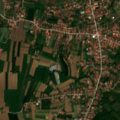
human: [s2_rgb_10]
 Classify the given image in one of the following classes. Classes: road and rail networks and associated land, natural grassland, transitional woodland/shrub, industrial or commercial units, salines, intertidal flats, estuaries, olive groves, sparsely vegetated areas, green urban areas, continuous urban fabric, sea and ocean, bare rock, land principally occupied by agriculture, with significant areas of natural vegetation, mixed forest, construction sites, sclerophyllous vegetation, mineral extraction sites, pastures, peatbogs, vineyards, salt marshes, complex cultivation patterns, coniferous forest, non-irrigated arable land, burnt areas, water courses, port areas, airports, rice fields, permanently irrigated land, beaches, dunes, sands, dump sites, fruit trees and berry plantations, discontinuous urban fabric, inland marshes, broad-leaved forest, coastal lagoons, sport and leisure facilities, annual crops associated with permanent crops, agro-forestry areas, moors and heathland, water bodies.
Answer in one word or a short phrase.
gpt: discontinuous urban fabric, non-irrigated arable land, complex cultivation patterns, land principally occupied by agriculture, with significant areas of natural vegetation